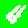
Digit: 4